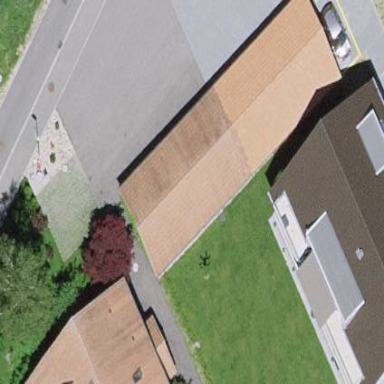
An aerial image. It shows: View of roof of building.